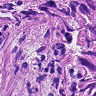
Metastatic tissue present: yes